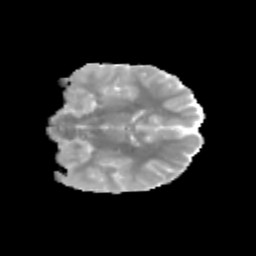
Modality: MD
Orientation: coronal
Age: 10
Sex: female
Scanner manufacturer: siemens
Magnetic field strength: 3 T
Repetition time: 3.8 s
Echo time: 0.07 s